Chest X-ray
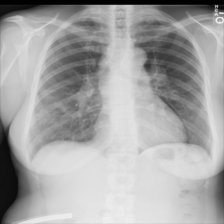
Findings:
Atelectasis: negative
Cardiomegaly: negative
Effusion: negative
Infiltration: positive
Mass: negative
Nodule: positive
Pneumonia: negative
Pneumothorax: negative
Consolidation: negative
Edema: negative
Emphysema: negative
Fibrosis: negative
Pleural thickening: negative
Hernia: negative